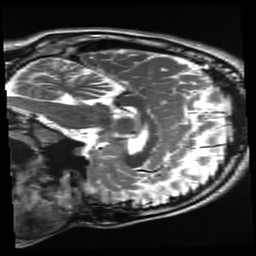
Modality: T2w
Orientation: sagittal
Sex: male
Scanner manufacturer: ge
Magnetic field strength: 3 T
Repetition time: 5 s
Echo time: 0.1015 s